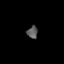
Tissue: prostate
Cell type: T cells
Senescence score: 0.3447
Nuclear area (px): 126
Mean DAPI intensity: 91.056